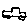
Label: car